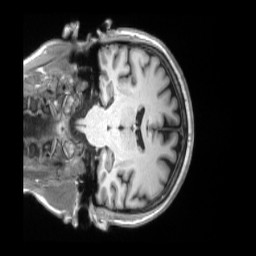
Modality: T1w
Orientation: coronal
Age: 58
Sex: female
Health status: ill
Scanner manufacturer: siemens
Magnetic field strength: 3 T
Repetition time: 2.2 s
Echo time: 0.00157 s